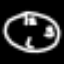
Label: clock